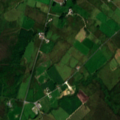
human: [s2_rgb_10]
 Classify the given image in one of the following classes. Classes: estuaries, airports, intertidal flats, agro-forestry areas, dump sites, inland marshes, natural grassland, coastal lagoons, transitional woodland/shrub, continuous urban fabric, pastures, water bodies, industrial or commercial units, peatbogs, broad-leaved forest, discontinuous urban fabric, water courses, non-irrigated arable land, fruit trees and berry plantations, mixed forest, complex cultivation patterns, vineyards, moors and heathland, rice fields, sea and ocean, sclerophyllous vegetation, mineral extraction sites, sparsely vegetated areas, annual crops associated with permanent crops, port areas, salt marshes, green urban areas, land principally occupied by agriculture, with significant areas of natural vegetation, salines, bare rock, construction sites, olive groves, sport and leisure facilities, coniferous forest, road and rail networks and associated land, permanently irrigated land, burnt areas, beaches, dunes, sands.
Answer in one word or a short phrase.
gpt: pastures, land principally occupied by agriculture, with significant areas of natural vegetation, transitional woodland/shrub, peatbogs